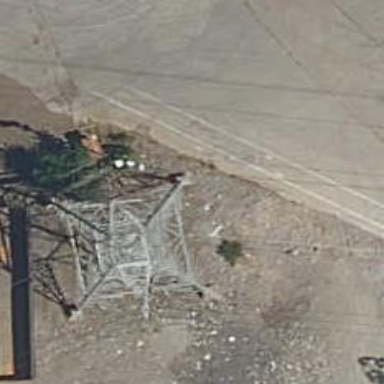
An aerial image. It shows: Power line is depicted.